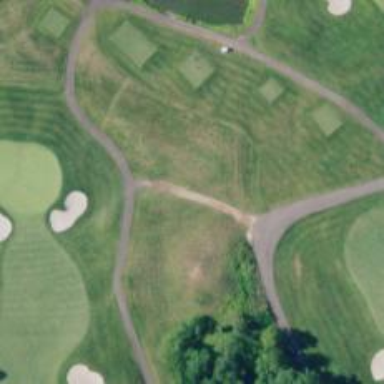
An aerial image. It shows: Footway that serves as golf path.